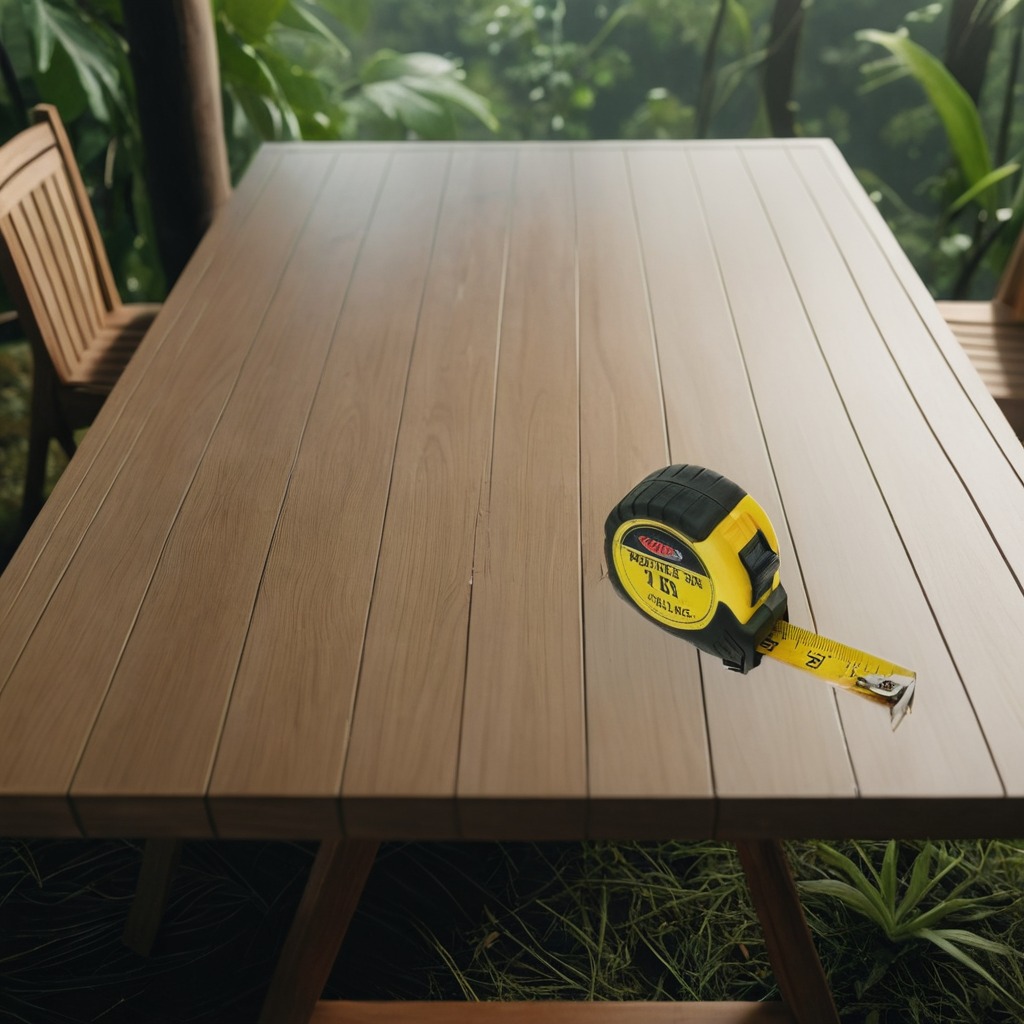
A measuring tape is lying on the wooden table inside a jungle field workshop tent.